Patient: sex F, age 69
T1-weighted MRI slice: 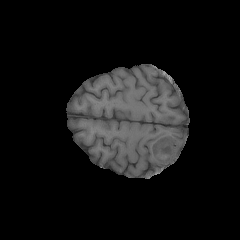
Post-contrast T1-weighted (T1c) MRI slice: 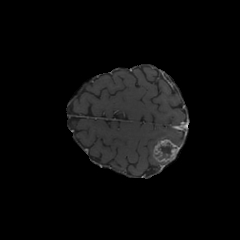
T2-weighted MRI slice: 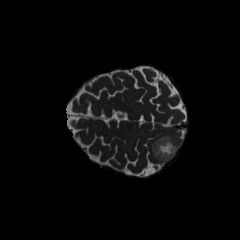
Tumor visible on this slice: yes
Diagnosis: Glioblastoma, IDH-wildtype
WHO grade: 4